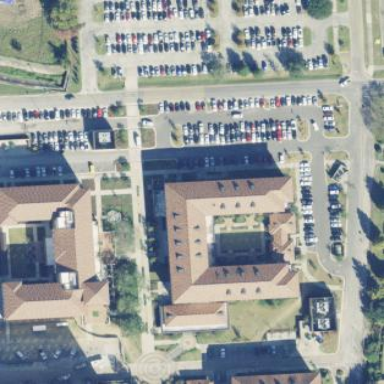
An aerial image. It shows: Dormitory building.